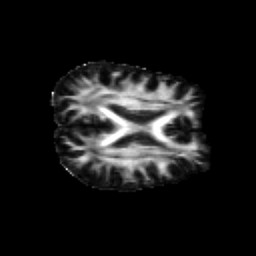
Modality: FA
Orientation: axial
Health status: healthy
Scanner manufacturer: siemens
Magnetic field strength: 3 T
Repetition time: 10 s
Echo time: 0.092 s